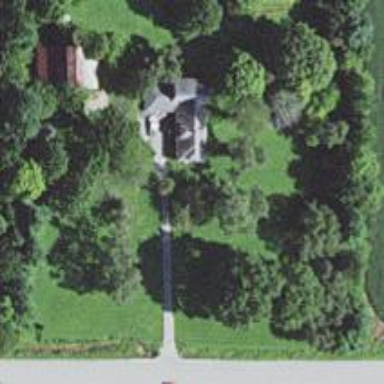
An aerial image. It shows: Driveway.